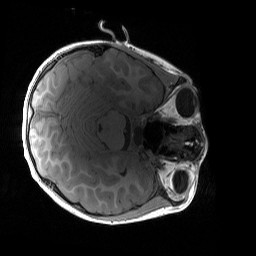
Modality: T1w
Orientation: axial
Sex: male
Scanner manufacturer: siemens
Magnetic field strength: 3 T
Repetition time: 1.9 s
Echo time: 0.00243 s